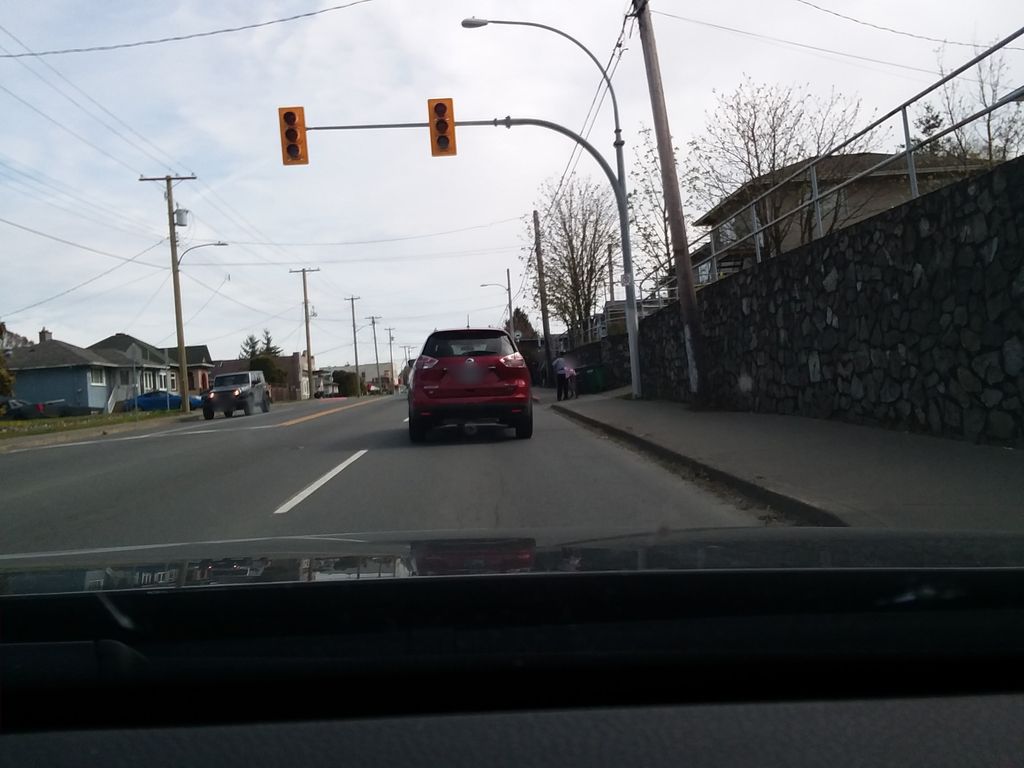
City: victoria